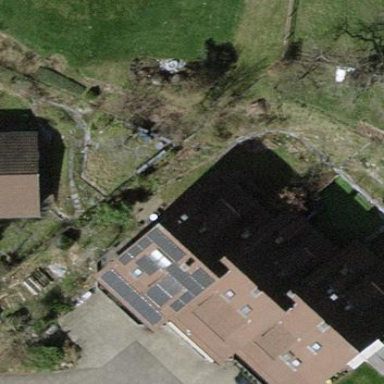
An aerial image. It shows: Terrace building with gabled roof.